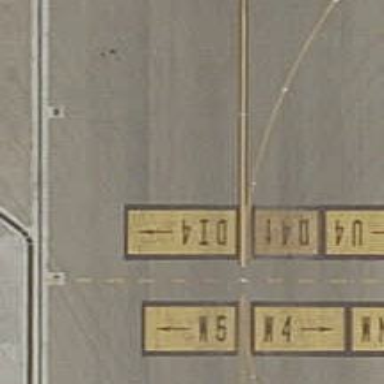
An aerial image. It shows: Image of taxiway at airport.